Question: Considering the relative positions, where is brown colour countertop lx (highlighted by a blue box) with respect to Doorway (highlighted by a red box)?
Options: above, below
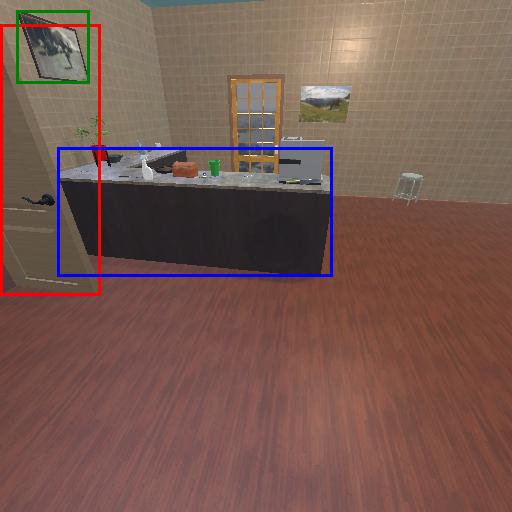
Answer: above